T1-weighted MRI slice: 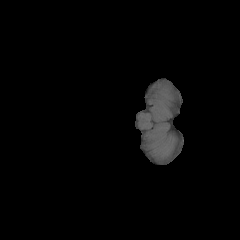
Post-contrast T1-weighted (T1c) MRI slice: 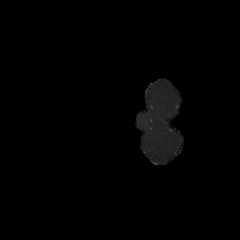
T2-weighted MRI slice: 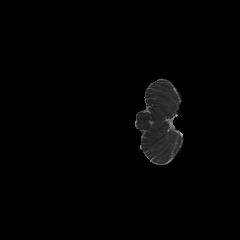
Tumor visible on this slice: no